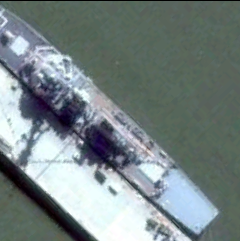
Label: cruiser